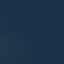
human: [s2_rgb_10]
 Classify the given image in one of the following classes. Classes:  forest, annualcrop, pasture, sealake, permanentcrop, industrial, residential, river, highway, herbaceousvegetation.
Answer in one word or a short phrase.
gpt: SeaLake